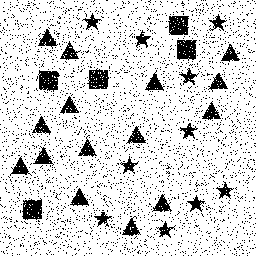
Squares: 5
Triangles: 15
Stars: 10
Total shapes: 30